Field crop: maize
Growth stage: 2
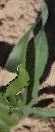
Species: maize